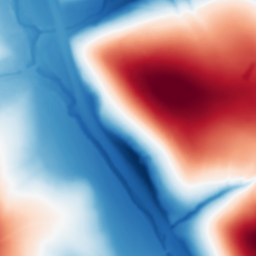
Category: multiscale
Decomposition family: dog
Decomposition parameters: sigma_low: 1
sigma_high: 100
Upsampling method: bilinear
Upsampling parameters: scale: 8
Upsampling scale: 8